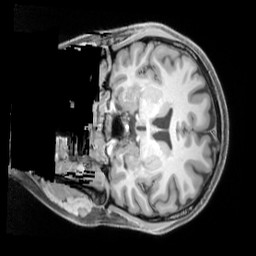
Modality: T1w
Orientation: coronal